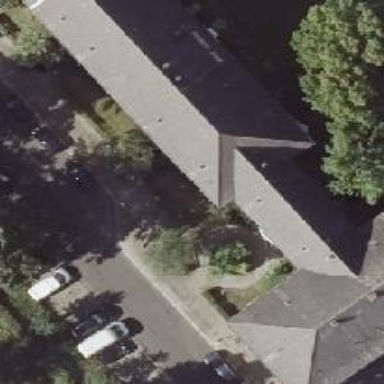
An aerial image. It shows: Building with ridge on the roof.